Aerial crown-view tile of a tropical tree (Barro Colorado Island, Panama), acquired 20250616:
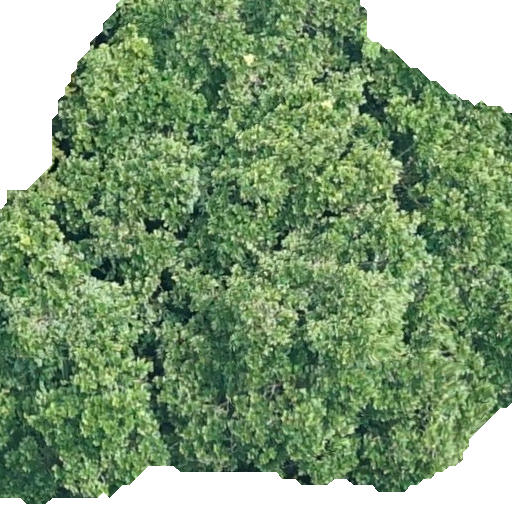
Species: Anacardium excelsum
GBIF accepted scientific name: Anacardium excelsum
Crown area: 406.264 m²